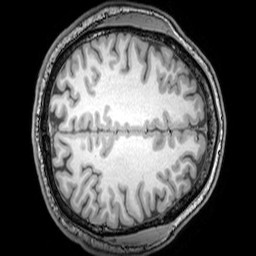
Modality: T1w
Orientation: axial
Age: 26
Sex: male
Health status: healthy
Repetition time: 0.081 s
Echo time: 0.037 s